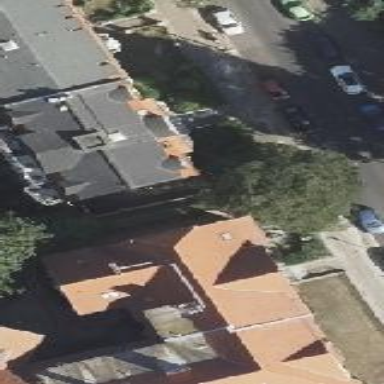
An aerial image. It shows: Building with apartments featuring unique double saltbox roof shape.